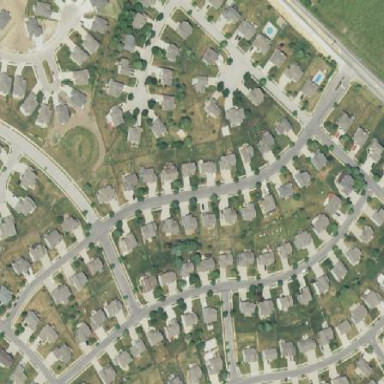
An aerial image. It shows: This residential area consists of single-family homes.